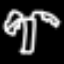
Label: palm tree